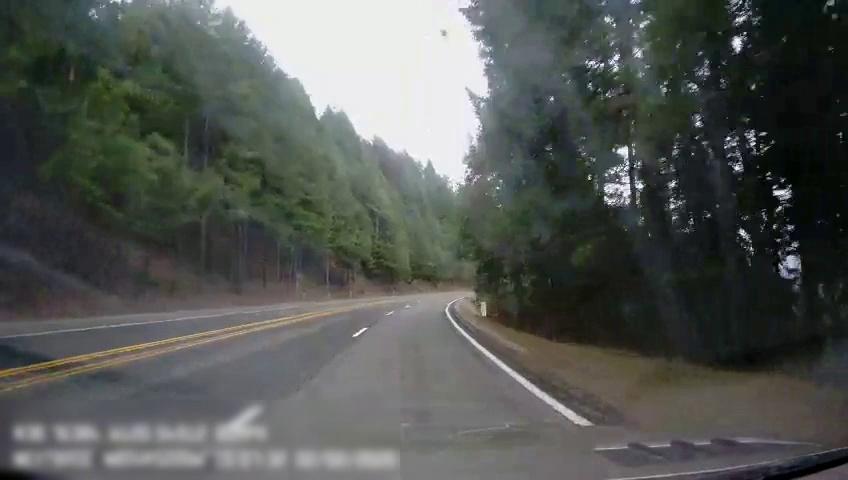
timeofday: Day
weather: Cloudy
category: Drivable Space
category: Lanes | Opposite Lane
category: Lanes | Opposite Lane
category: Lanes | Alternate Lane
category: Lanes | Current Lane
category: Lanes | Current Lane